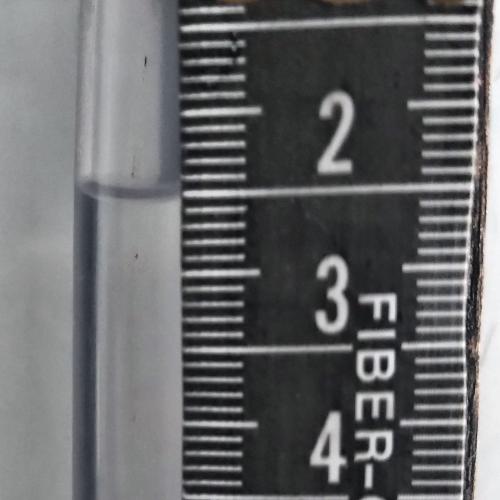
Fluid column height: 2.5 cm